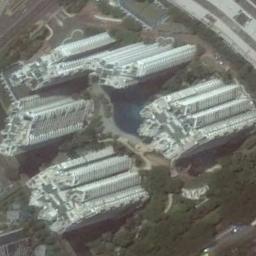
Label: commercial_area